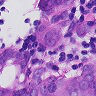
Metastatic tissue present: yes